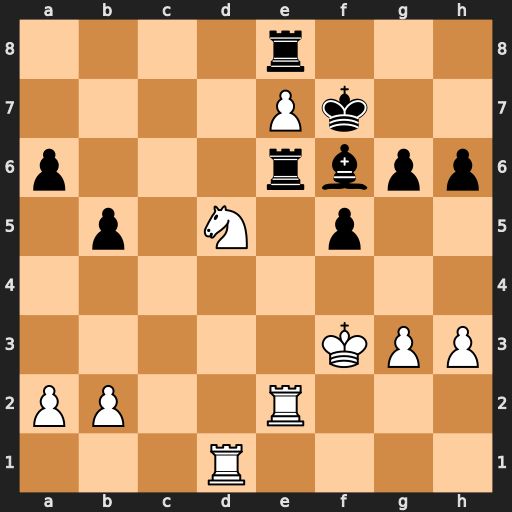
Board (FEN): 4r3/4Pk2/p3rbpp/1p1N1p2/8/5KPP/PP2R3/3R4
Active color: w
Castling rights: -
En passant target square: -
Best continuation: Rxe6 Kxe6 Nc7+